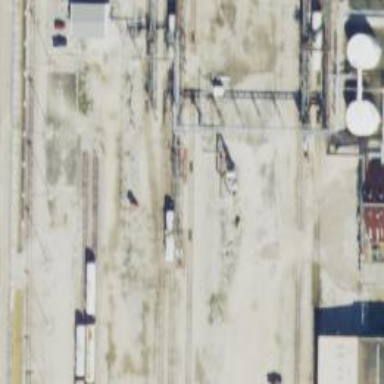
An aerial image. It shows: Rail spur service.